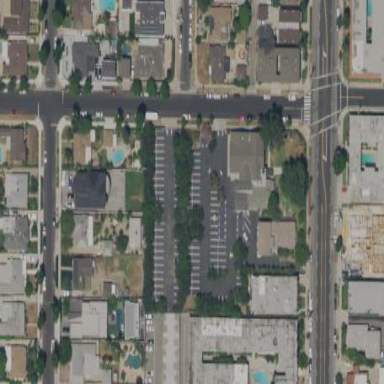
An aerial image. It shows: Parking area.